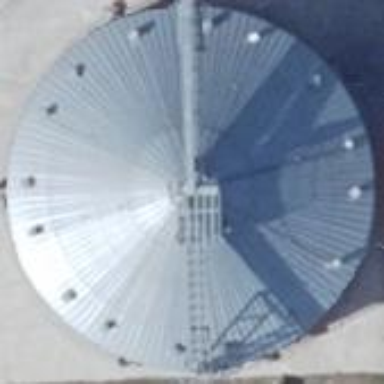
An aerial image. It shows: Silo.